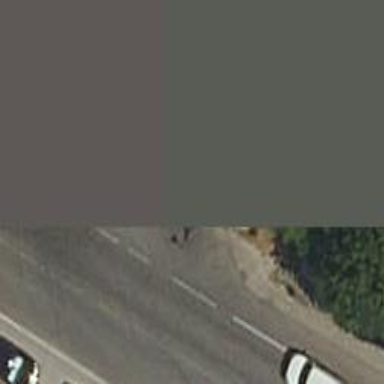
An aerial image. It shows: Road with stop sign.